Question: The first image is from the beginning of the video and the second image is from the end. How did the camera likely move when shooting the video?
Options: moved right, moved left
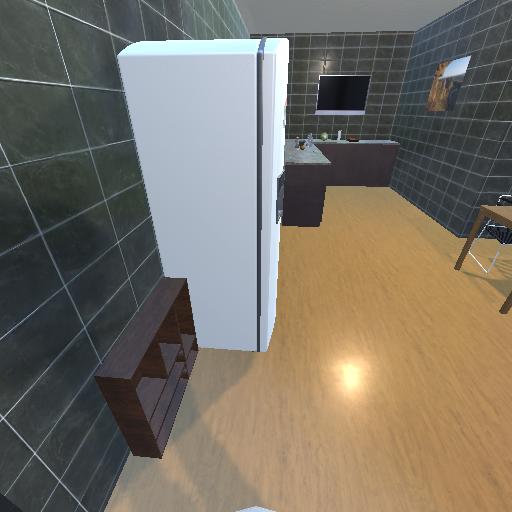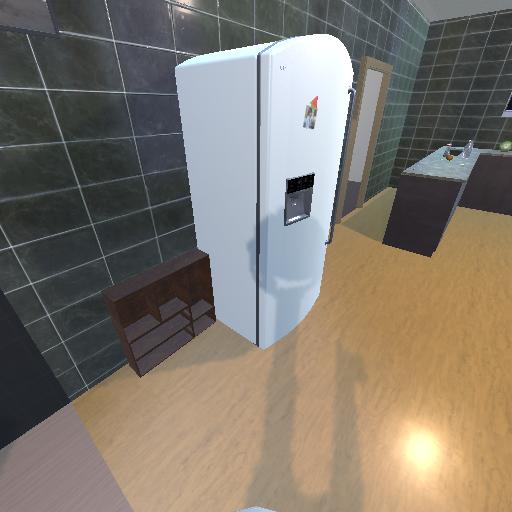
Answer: moved right